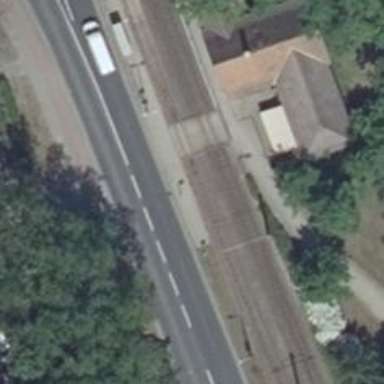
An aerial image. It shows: Railway crossing with traffic signals.